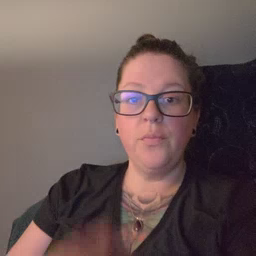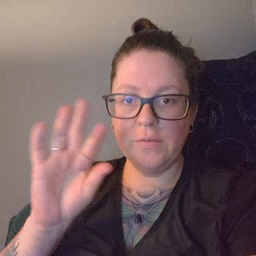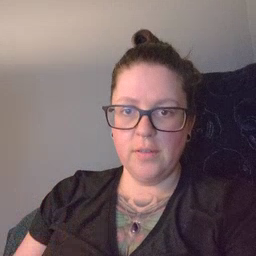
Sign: frenchfries